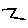
Label: zigzag